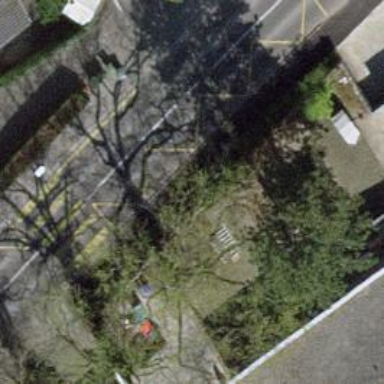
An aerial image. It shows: Bus stop with platform for public transport.